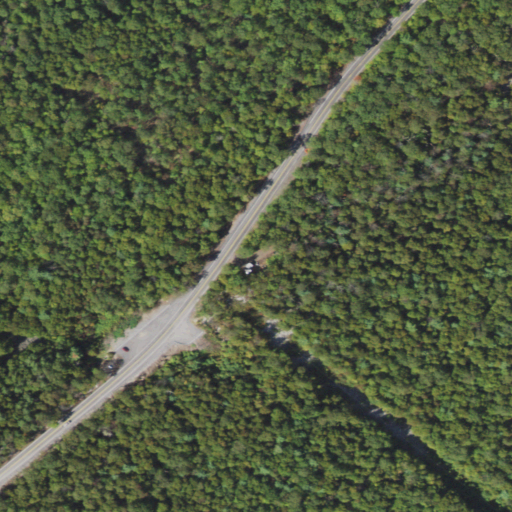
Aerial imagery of mountain in Pennsylvania named Prayer Rock containing deciduous forest, open development, pasture, low intensity development, and barren land